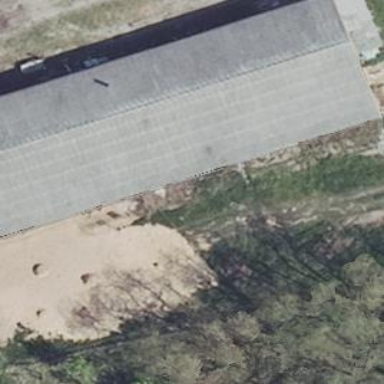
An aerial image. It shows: Farm auxiliary building.